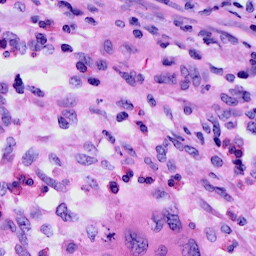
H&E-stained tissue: Cervix